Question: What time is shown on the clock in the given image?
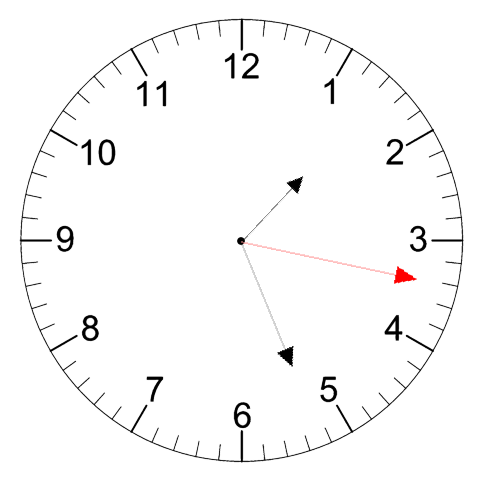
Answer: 01:26:17